Question: I got this template (default)
'''
<span class="x-legend-item-marker {[values.disabled?'x-legend-inactive':'']}" style="background:{mark};"></span>{name}
'''
that produce this :

I want to have the same template with every of it's functionnality. But, I need one more if-clause to it. I don't want an item to be 'legendarize' if it's value is 0.
Here is the complete code
'''
{
xtype: 'container',
title: 'Chart',
iconCls: 'chart',
itemId: 'chart_Tab',
layout: {
type: 'fit'
},
items: [
{
xtype: 'polar',
itemId: 'pie',
colors: [
'#115fa6',
'#94ae0a',
'#a61120',
'#ff8809',
'#ffd13e',
'#a61187',
'#24ad9a',
'#7c7474',
'#a66111',
'#222222',
'#115ea6',
'#94cc0a',
'#b61120',
'#dd8809',
'#11d13e',
'#a68887',
'#94df9d',
'#7f74f4',
'#112341',
'#abcdef1'
],
store: 'relativedata',
series: [
{
type: 'pie',
label: {
textBaseline: 'middle',
textAlign: 'center',
font: '9px Helvetica'
},
labelField: 'strName',
labelOverflowPadding: 0,
xField: 'numValue'
}
],
interactions: [
{
type: 'rotate'
}
],
listeners: [
{
fn: function(element, eOpts) {
var relStore = Ext.getStore('relativedata');
var eleStore = Ext.getStore('element');
var relModel;
var eleModel;
relStore.removeAll();
//Convert to CO2 qty
for(var i = 0; i< eleStore.getCount();i++)
{
eleModel = eleStore.getAt(i);
relModel = Ext.create(APPNAME + '.model.RelativeElement');
relModel.set('strName',eleModel.get('strName'));
relModel.set('numValue', eleModel.get('numValue')*eleModel.getFactor());
relStore.add(relModel);
}
relStore.sync();
//Hide arrows-legend
this._series[0]._label.attr.hidden=true;
},
event: 'painted'
}
],
legend: {
xtype: 'legend',
docked: 'bottom',
itemId: 'pie_legend',
itemTpl: [
'<span class="x-legend-item-marker {[values.disabled?'x-legend-inactive':'']}" style="background:{mark};"></span>{name}'
],
maxItemCache: 100,
store: 'element'
}
}
]
}
'''
I ask for help because i'm not that good with templates. I would not dare say I understand everything of the default one actually.
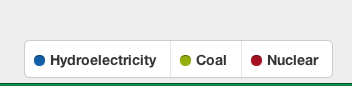
Answer: I'm back! Yet, nobody's calling me slim shaddy for that... Unluckily!
So, to answer your initial question, the template you need would be something like the following:
'''
// Configuration of the chart legend
legend: {
// Finally, we can use the value field to customize our templates.
itemTpl: [
'<tpl if="value != 0">', // <= template condition
'<span class="x-legend-item-marker {[values.disabled?'x-legend-inactive':'']}" style="background:{mark};"></span>{name}',
'</tpl>'
]
// ...
}
'''
Unfortunately, as I've said in my previous comment, quick debugger inspection shows that this 'value' variable, or any equivalence, is not available at the time this template is applied.
Now I'm going to give you a explanation about how I was able to overcome this vexation. In part because this is such an involved hack that you'd better know what you're doing if you decide to apply it, and in part because you'll learn a lot more by witnessing the fishing techniques than by being given the fish right away -- in this case, the fish is not available for retail anyway. And also in a large part, I must confess, because I like to be lyrical about things I've put some energy in, and it's late, and my defenses against self congratulation have gotten a bit weak...
So, looking at <URL>, is not the one bound to the chart to provide its data.
Another judicious breakpoint (in the 'Legend''s 'setStore' method) shows that this store comes from 'Ext.chart.AbstractChart', and in the <URL>.
We're getting closer to our goal. What we need to do is add a value field to the legend store, and have our serie provide the data for this field. Great!
The wise approach now would be to implement these modifications with the minimal amount of replication of Ext's code... But after having spent an <URL> trying to do that with no luck, I'll just settle for wildly overriding these two methods, and giving the advice to put a big bold warning to check that the code of these methods doesn't change with the next versions of Touch:
'''
if (Ext.getVersion().isGreaterThan('2.2.1')) {
// Give yourself a big warning to check that the overridden methods' code
// bellow has not changed (see further comments).
}
'''
With that out of the way, let's go to the point without any further consideration for future generations.
That is, first we add a value field to the legend store:
'''
/**
* Adds a value field to legend store.
*/
Ext.define(null, {
override: 'Ext.chart.AbstractChart'
// Berk, what a lot of code replication :( Let's just hope that this method's code
// won't change in the future...
,constructor: function() {
var me = this;
me.itemListeners = {};
me.surfaceMap = {};
me.legendStore = new Ext.data.Store({
storeId: this.getId() + '-legendStore',
autoDestroy: true,
fields: [
'id', 'name', 'mark', 'disabled', 'series', 'index'
// Adding my value field
,'value'
]
});
me.suspendLayout();
// For whatever reason, AbstractChart doesn't want to call its superclass
// (Ext.draw.Component) constructor and, by using callSuper, skips directly to
// Ext.Container's one. So well... I respect, but I must do it old school since
// callSuper would go to Ext.draw.Component from here.
Ext.Container.prototype.constructor.apply(this, arguments);
// me.callSuper(arguments);
me.refreshLegendStore();
me.getLegendStore().on('updaterecord', 'onUpdateLegendStore', me);
me.resumeLayout();
}
}, function() {
// Post-create functions are not called for overrides in touch as they are
// in ExtJS? Hmm... That would have been the perfect place to issue a big
// warning in case the version has changed, but we'll live with it :(
});
'''
And, second, we make our chart serie feed that value. From your code, I can deduce that you're working with a pie chart, so I'm only giving the code for that, as a matter of illustration... But, if you've followed until here, it should be trivial to implement it for other kind of series. Anyway, here's the code:
'''
/**
* Overrides 'provideLegendInfo' to add the value to the legend records.
*
* Here again, let us all cross our fingers very hard, hoping for Sencha's team to not decide
* to add their own extra fields too soon...
*/
Ext.define(null, {
override: 'Ext.chart.series.Pie'
,provideLegendInfo: function(target) {
var store = this.getStore();
if (store) {
var items = store.getData().items,
labelField = this.getLabelField(),
field = this.getField(),
hidden = this.getHidden();
for (var i = 0; i < items.length; i++) {
target.push({
name: labelField ? String(items[i].get(labelField)) : field + " " + i,
mark: this.getStyleByIndex(i).fillStyle || this.getStyleByIndex(i).strokeStyle || 'black',
disabled: hidden[i],
series: this.getId(),
index: i
// Providing actual data value to the legend record
,value: items[i].get(field)
});
}
}
}
});
'''
Let's sum it up. We've got two overrides and a custom template. We could hope that we'd be done by now. But here's what we get:

So, the 'DataView' is adding some markup of its own around the 'itemTpl''s markup. Well, well, well... At this point, I'm tired of tracking Ext's internals and, fortunately (for once!), I envision a quick patch for this. So that is without an hesitation that I'm throwing this CSS rule in:
'''
.x-legend-item:empty {
display: none;
}
'''
And finally we're done. I guess my line of thought and code might be a little tricky to replicate, so let me provide you with a <URL> that this all works.
In this demo, there is a "metric four" that has a value of 0.
'''
{
'name': 'metric four',
'data': 0
}
'''
But you won't see it. Because that was the point of all this, wasn't it?